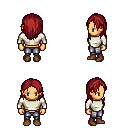
a pixel art fantasy rpg character, female body template, human, tanned skin, white long-sleeve shirt, metal pants, brunette long hairstyle, brown shoes, four views (front, back, left, right), 2x2 character sprite sheet, small pixel art, hard edges, no anti-aliasing